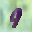
Label: 9